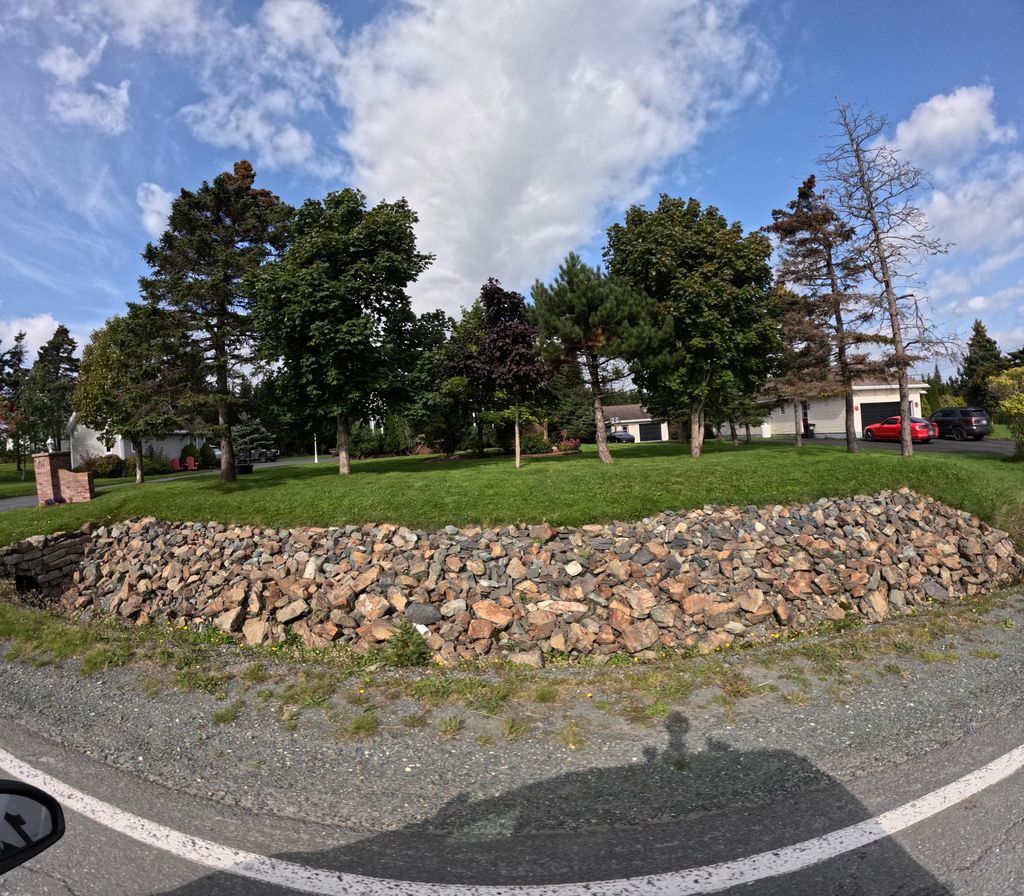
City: st_johns